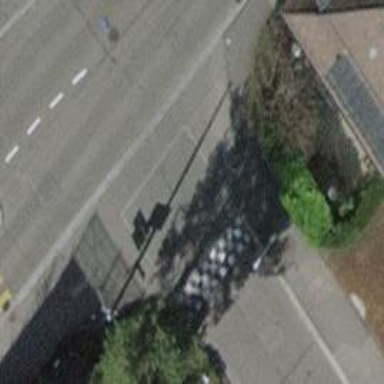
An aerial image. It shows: Unmarked crossing with traffic calming table on the road.